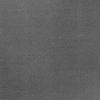
Atmospheric dust classification: dusty